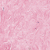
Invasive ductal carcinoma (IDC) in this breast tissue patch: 0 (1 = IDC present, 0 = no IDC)